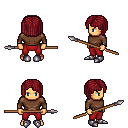
a pixel art fantasy rpg character, male body template, human, tanned skin, brown long-sleeve shirt, red pants, brunette pageboy hairstyle, metal boots, spear, four views (front, back, left, right), 2x2 character sprite sheet, small pixel art, hard edges, no anti-aliasing